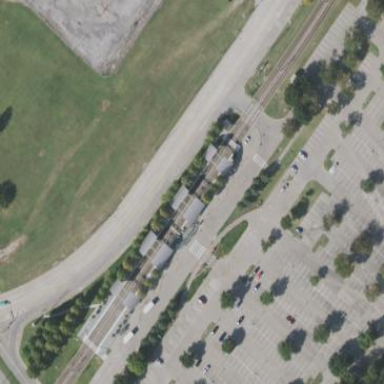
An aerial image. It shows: Light rail platform situated at railway platform designated for public transport.